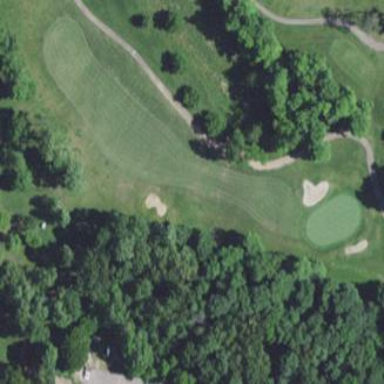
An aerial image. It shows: Golf fairway in the image.